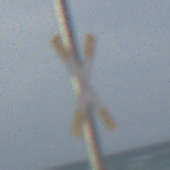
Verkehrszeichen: Andreaskreuz
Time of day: MorningAfternoon
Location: Outdoor (Suburban)
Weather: PartlyCloudy
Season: NotSpecified
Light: Natural